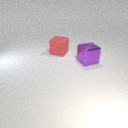
large purple metal cube to the right of large red rubber cube